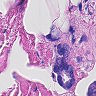
Metastatic tissue present: yes